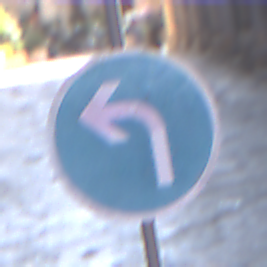
Verkehrszeichen: VorgeschriebeneFahrtrichtungLinks
Umgebung: Outdoor, Urban
Tageszeit: MorningAfternoon
Wetter: PartlyCloudy
Licht: Natural
Jahreszeit: NotSpecified
Kontrast: MediumContrast